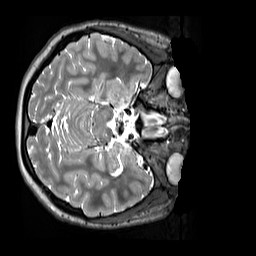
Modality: T2w
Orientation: axial
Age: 14
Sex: female
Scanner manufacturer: siemens
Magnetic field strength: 3 T
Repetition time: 3.2 s
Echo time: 0.408 s